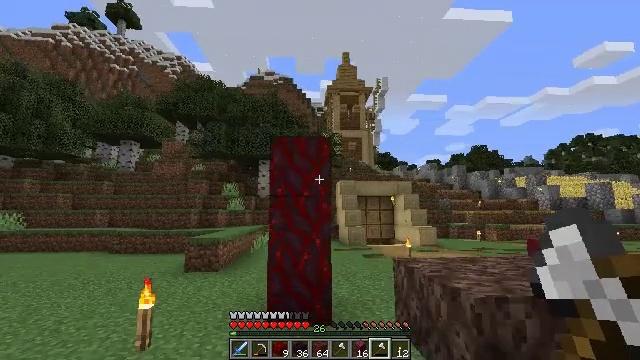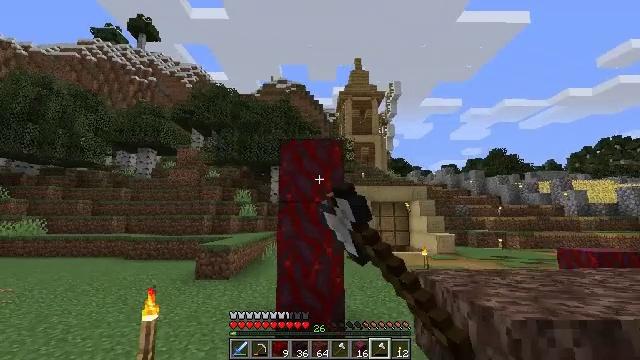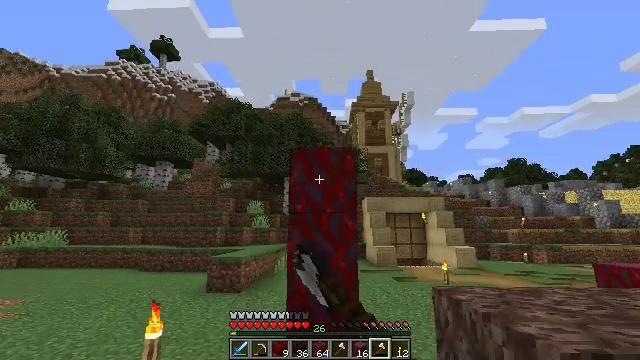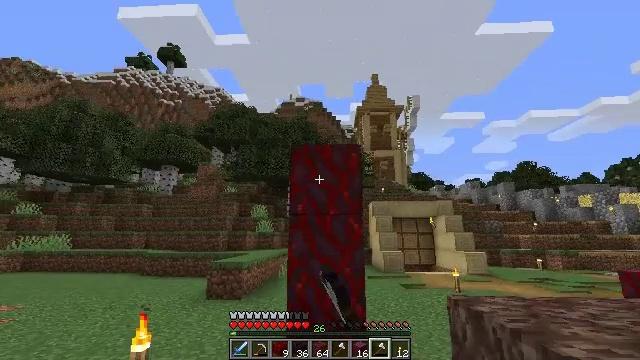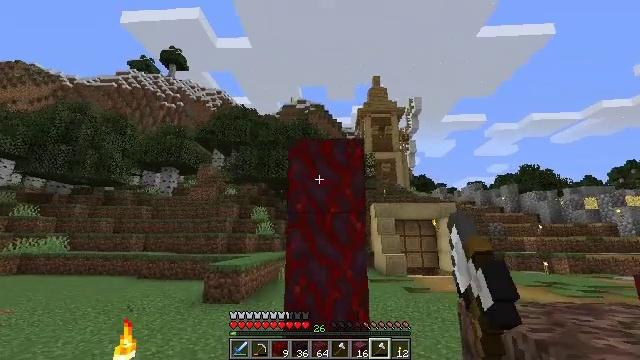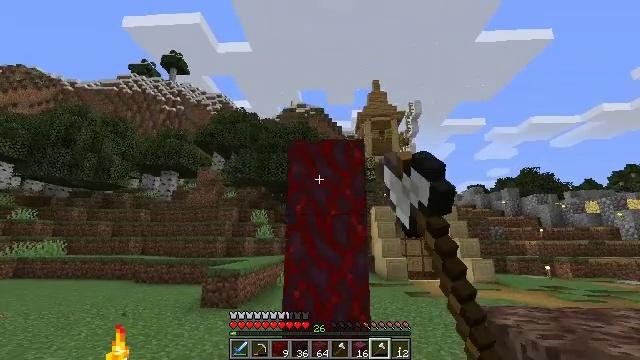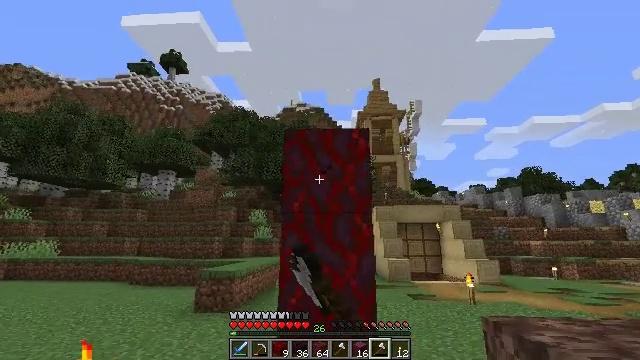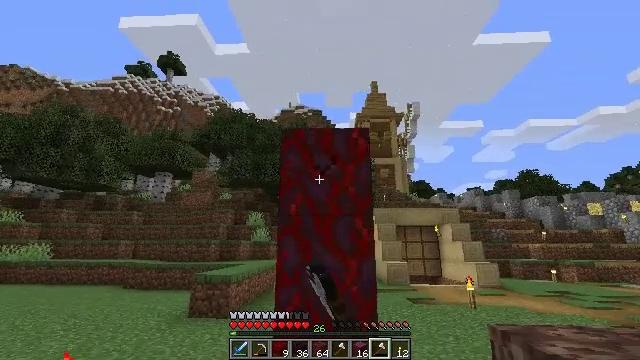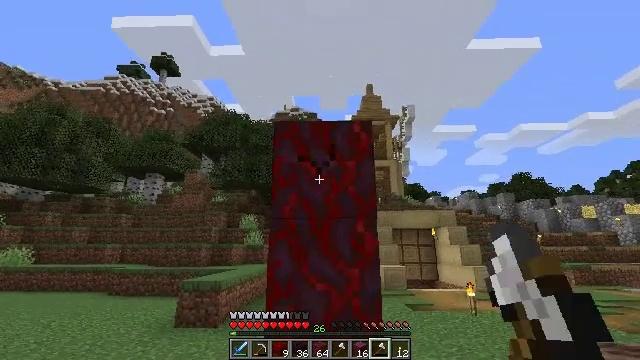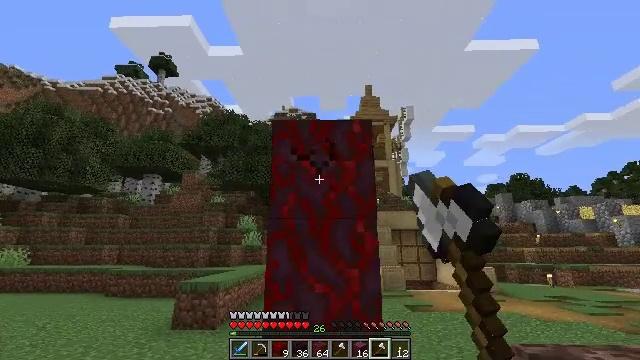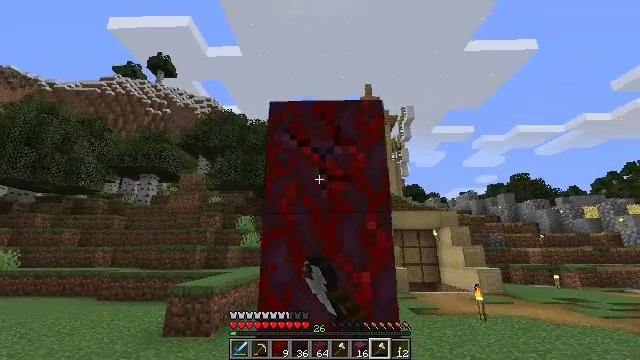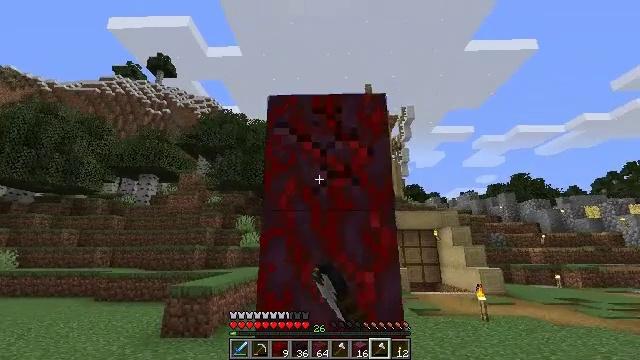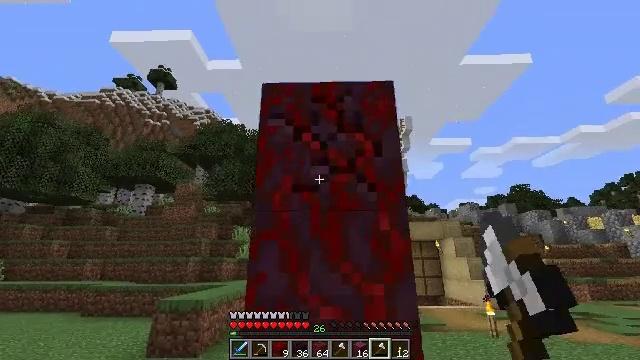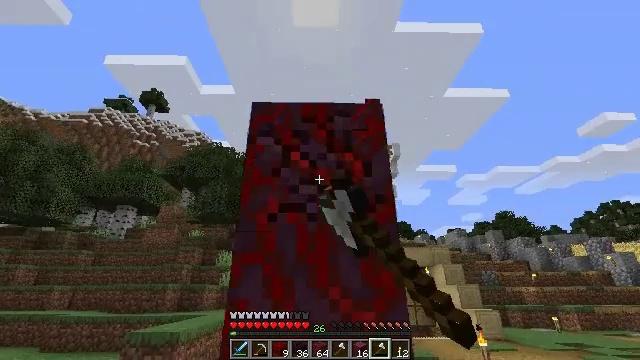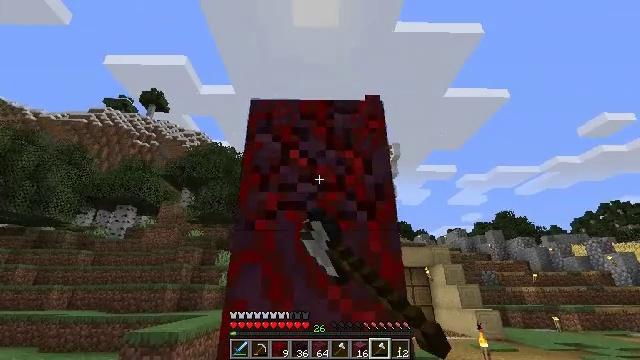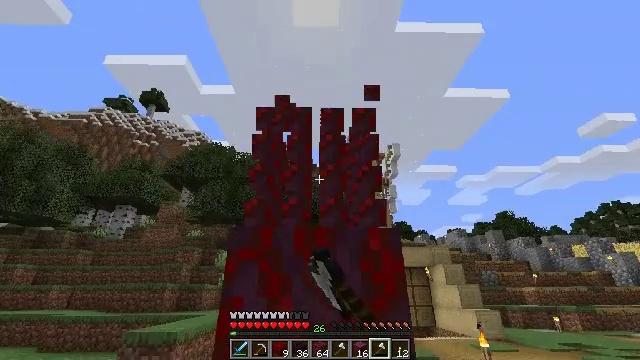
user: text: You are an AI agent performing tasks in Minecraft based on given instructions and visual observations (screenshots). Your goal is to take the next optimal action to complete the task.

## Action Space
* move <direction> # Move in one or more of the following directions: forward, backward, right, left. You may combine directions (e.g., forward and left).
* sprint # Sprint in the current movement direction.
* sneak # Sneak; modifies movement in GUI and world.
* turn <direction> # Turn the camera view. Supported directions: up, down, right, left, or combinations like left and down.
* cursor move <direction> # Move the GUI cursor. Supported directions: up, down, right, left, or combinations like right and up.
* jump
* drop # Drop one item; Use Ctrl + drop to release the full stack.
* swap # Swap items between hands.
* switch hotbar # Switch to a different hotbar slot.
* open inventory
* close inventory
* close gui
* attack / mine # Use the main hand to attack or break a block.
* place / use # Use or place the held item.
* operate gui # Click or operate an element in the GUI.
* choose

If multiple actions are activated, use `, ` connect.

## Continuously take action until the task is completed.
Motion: motion action
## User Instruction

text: Collect crimson stem for building materials.
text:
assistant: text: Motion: move forward, turn left and up, attack / mine
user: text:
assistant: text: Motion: move forward, turn left and up, attack / mine
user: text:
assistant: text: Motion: move forward, turn left, attack / mine
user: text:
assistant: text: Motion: move forward, attack / mine
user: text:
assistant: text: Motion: move forward, attack / mine
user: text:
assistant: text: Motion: move forward, attack / mine
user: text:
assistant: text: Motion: move forward, attack / mine
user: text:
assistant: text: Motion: move forward, turn right, attack / mine
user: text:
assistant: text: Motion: move forward, attack / mine
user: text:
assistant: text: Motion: move forward, attack / mine
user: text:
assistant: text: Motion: move forward, attack / mine
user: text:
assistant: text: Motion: turn up, attack / mine
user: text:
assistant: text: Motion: turn right and up, attack / mine
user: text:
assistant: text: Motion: attack / mine
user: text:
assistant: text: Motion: attack / mine
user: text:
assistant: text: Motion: turn up, attack / mine
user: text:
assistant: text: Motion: turn up, attack / mine
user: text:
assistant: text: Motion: attack / mine
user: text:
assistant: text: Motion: attack / mine
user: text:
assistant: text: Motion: turn right and down, attack / mine
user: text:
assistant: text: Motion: move left, turn right and down, attack / mine
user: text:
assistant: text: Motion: move left, turn right and down, attack / mine
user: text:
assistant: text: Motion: move left, turn right and down, attack / mine
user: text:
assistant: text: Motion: move left, turn right, attack / mine
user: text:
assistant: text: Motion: move left, turn right, attack / mine
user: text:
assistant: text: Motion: turn right, attack / mine
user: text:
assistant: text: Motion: turn right, attack / mine
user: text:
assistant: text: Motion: attack / mine
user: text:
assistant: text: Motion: attack / mine
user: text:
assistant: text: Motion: attack / mine